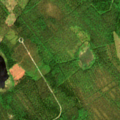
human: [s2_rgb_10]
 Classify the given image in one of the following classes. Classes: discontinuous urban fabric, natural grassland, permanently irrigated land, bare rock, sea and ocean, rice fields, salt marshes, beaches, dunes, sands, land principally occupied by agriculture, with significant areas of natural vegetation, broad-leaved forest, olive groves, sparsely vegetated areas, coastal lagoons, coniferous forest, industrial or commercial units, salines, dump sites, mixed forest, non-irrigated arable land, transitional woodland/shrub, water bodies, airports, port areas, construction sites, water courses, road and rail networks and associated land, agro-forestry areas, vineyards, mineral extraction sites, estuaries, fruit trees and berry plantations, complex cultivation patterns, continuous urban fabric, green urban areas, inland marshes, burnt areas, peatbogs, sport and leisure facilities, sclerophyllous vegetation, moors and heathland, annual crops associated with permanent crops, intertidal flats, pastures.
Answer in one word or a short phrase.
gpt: coniferous forest, mixed forest, transitional woodland/shrub